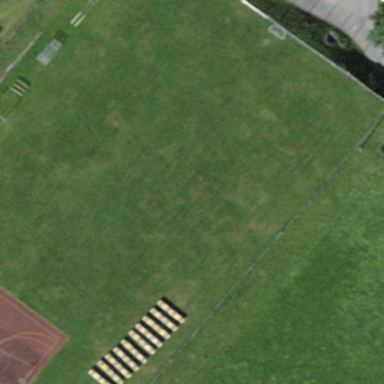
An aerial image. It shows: Grass pitch for leisure activities on the land.